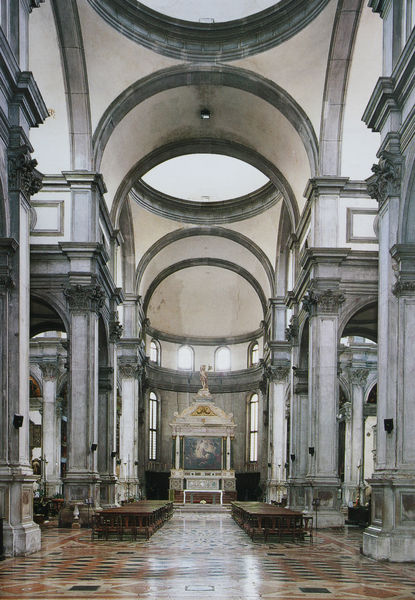
Titel: San Salvador, Inneres, Blick auf den Hauptaltar
Künstler: Giorgio Spavento
Standort: Venedig
Institution: San Salvador
Schlagwörter: fenster, grau, hell, holz, licht, marmor, pfeiler, raum, schwarz, säule, säulen, weiss, muster, architektur, barock, sockel, stein, bild, innenraum, kirche, boden, figur, interieur, decke, innen, klassizismus, renaissance, skulptur, schiff, ansicht, bogen, italien, venedig, bank, farblos, pilaster, saal, rundbogen, kuppel, stuck, innenansicht, lichteinfall, halle, foto, fotografie, bögen, fussboden, gang, italie, gewölbe, kuppeln, fliesen, mosaik, altar, bänke, hauptschiff, kathedrale, rom, kapitell, kirchenschiff, gesims, kirchenbänke, mittelschiff, langschiff, obergaden, zwerggalerie, jesus, altarraum, apsis, rundbögen, florenz, chor, basis, marmorboden, steinboden, korinthisch, joch, klassik, sakral, altarbild, sakralbau, basilika, tonnengewölbe, palladio, vierung, architecture, coupole, arc, chapiteau, sakralarchitektur, alberti, stelen, classique, korinthia, retabel, dome, église, pfeilerkirche, gurtbogen, voute, lichtdurchflutet, retable, farbfotografie, verkröpft, marbre, autel, korinthisches kapitell, mosaikboden, florence, gesim, koppeln, nef, runbögen, steiinfliesen, theatrum sakrum, pilier, bögrn, renaissancze